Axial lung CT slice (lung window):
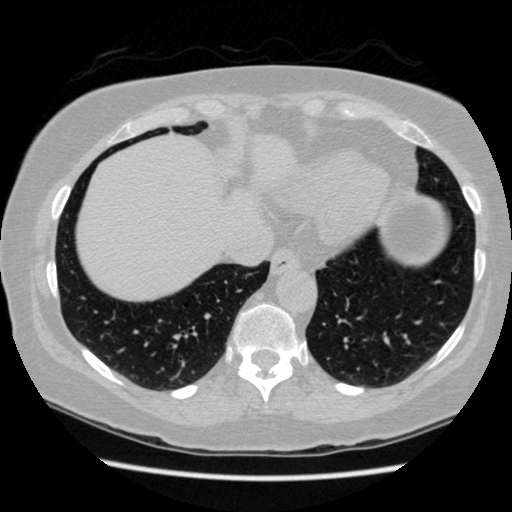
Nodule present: no